Question: How do I add a new tab, like for example next to the "View" tab, I need a tab "Custom" and I would like to add my controls here.

I am using Visual studio 2013, and project type , I am new to this outlook addin/plugin development.
I tried something with the below code, which automatically added a new tab called "Add-Ins" and my test button got added there, instead I would like to create a new tab.
'''
Office.CommandBar myCommandBar = this.Application.ActiveExplorer().CommandBars.Add("custom", Office.MsoBarPosition.msoBarFloating, false, true);
myCommandBar.Visible = true;
Office.CommandBarControl cmdBarControl2 = myCommandBar.Controls.Add(Office.MsoControlType.msoControlButton, 1, "", Missing.Value, true);
cmdBarControl2.Visible = true;
cmdBarControl2.Height = 200;
cmdBarControl2.Caption = "My Test button";
'''
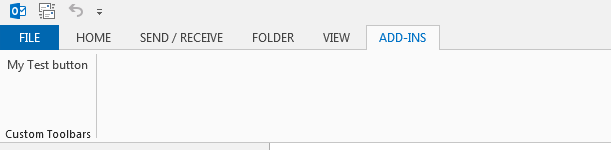
Answer: Command Bars were deprecated with Outlook 2010 and not used any longer. You need to use the Ribbon UI (aka Fluent UI) to customize the ribbon in Outlook. VSTO provides two ways for creating a custom ribbon UI:
1. Walkthrough: Creating a Custom Tab by Using the Ribbon Designer
2. Walkthrough: Creating a Custom Tab by Using Ribbon XML
Also you can read more about the Ribbon Ui controls in the following series of articles in MSDN:
- <URL>